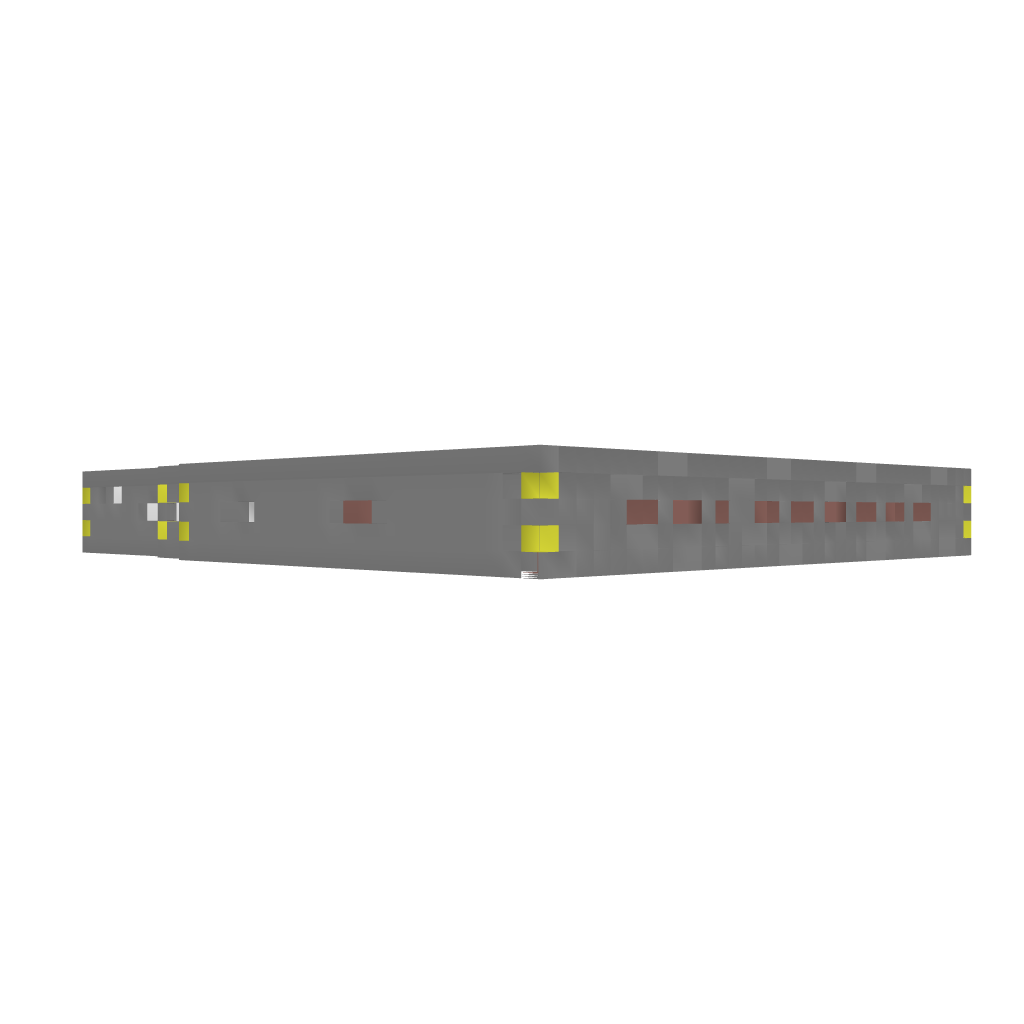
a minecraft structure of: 10 pin bowling alley bad low quality